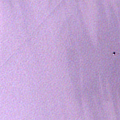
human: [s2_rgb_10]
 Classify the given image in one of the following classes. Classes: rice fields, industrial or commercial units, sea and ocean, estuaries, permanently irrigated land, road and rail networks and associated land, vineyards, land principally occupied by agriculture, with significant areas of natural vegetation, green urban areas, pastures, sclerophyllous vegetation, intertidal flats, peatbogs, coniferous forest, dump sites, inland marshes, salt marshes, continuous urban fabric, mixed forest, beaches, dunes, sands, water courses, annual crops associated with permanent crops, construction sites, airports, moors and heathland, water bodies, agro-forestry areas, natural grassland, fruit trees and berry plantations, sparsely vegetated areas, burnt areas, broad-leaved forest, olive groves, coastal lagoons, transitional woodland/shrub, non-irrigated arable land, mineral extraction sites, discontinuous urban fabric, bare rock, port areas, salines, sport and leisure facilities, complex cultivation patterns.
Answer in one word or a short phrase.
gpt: water bodies